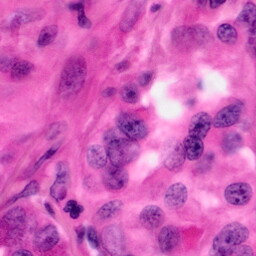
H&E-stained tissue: Pancreatic